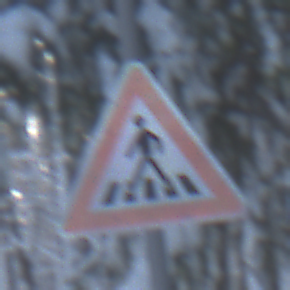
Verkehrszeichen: FussgaengerueberwegRechts
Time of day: MorningAfternoon
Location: Outdoor (Nature)
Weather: Clear
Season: Winter
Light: Natural